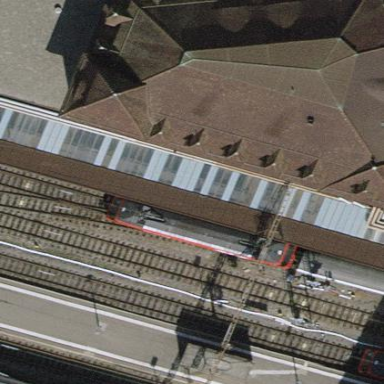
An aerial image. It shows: The building has roof tiles on its mansard roof.